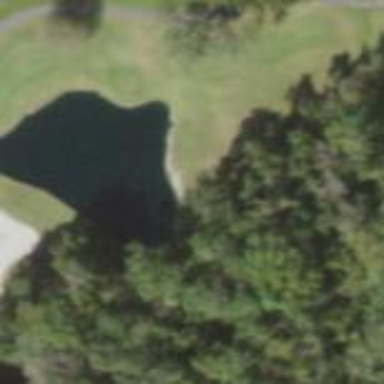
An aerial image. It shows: Water hazard on golf course. The hazard is natural water feature.